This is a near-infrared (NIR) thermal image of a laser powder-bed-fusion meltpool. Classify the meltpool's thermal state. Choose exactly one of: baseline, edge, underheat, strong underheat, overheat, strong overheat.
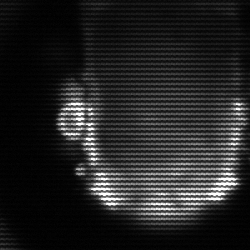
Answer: baseline